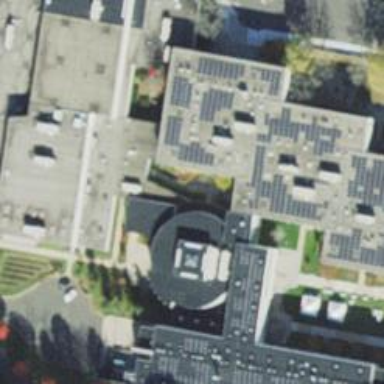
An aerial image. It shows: Part of building.